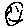
Label: smiley face